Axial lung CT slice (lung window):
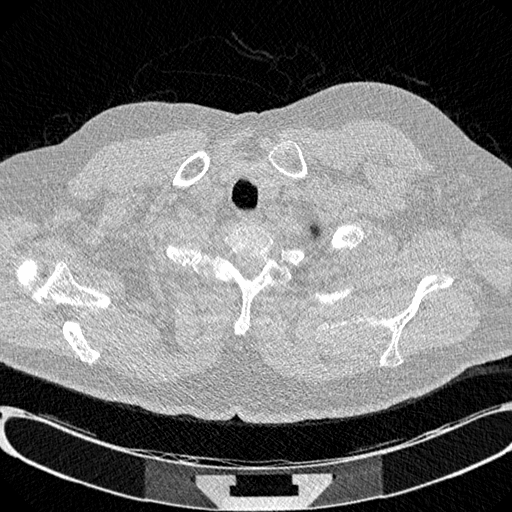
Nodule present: no